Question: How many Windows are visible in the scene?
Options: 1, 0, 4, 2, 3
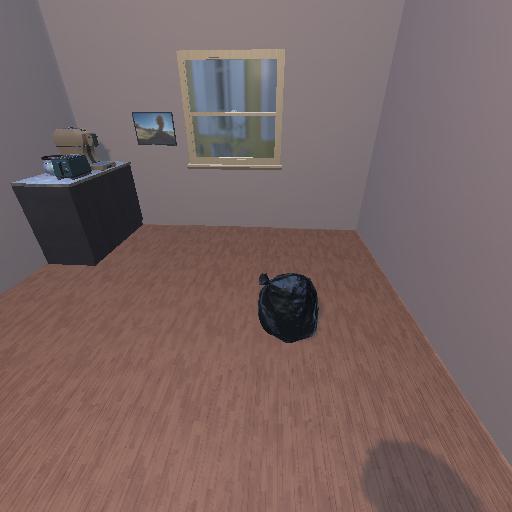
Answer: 1